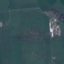
Land use / land cover: Pasture